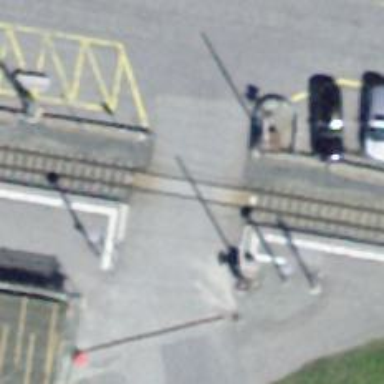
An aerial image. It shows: Level crossing at the railway with full barrier.